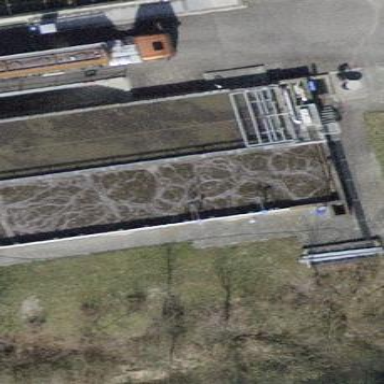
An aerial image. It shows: Sewage reservoir.